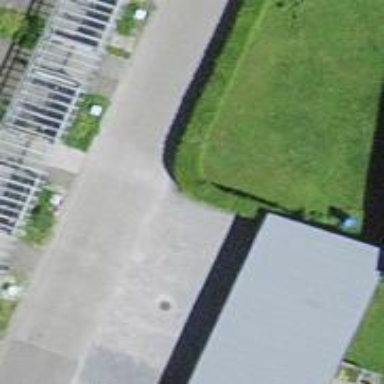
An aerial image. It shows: Hedge barrier.